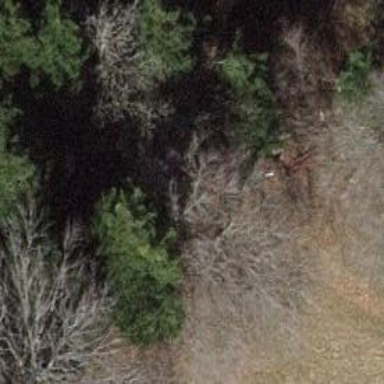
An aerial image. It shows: Brown bench in the vicinity.